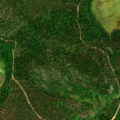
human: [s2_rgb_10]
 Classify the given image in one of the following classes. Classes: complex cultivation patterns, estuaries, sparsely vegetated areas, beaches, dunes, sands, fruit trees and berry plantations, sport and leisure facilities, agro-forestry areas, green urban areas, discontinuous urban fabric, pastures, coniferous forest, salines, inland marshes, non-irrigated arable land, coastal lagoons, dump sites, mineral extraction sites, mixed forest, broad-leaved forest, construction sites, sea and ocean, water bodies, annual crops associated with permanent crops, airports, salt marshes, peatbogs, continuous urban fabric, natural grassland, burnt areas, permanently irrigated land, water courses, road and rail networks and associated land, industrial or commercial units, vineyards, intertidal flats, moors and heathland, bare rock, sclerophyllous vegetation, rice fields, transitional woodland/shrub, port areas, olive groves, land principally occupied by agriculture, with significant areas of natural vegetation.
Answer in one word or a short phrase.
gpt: coniferous forest, peatbogs